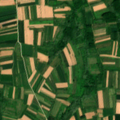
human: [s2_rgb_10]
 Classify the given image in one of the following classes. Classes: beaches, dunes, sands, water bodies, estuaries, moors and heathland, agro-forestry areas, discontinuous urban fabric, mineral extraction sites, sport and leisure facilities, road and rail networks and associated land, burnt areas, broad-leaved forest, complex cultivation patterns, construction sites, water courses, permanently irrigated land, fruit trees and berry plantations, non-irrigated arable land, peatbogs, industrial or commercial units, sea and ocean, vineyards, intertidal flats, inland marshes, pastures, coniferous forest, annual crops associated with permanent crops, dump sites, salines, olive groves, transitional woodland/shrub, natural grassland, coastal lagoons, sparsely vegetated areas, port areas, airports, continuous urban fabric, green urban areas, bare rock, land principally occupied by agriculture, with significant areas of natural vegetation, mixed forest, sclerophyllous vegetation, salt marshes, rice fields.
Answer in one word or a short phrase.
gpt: non-irrigated arable land, complex cultivation patterns, land principally occupied by agriculture, with significant areas of natural vegetation, broad-leaved forest